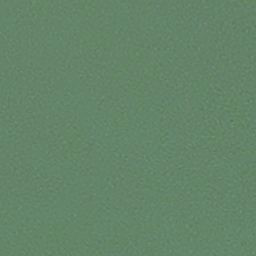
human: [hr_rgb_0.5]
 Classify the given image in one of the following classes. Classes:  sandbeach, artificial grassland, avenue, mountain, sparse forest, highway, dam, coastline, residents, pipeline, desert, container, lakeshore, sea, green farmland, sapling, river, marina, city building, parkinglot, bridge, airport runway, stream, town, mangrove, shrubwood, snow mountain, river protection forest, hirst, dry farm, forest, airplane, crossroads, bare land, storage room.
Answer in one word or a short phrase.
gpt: sea